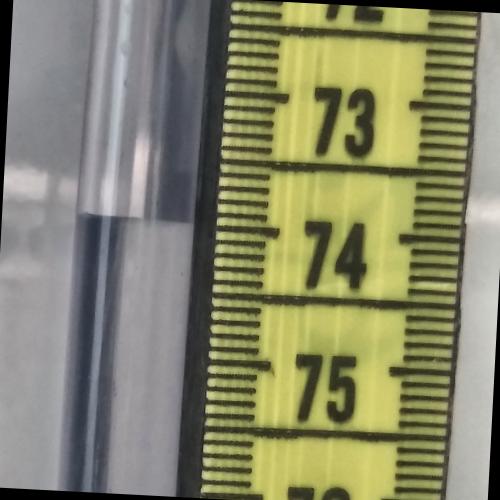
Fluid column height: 74.0 cm